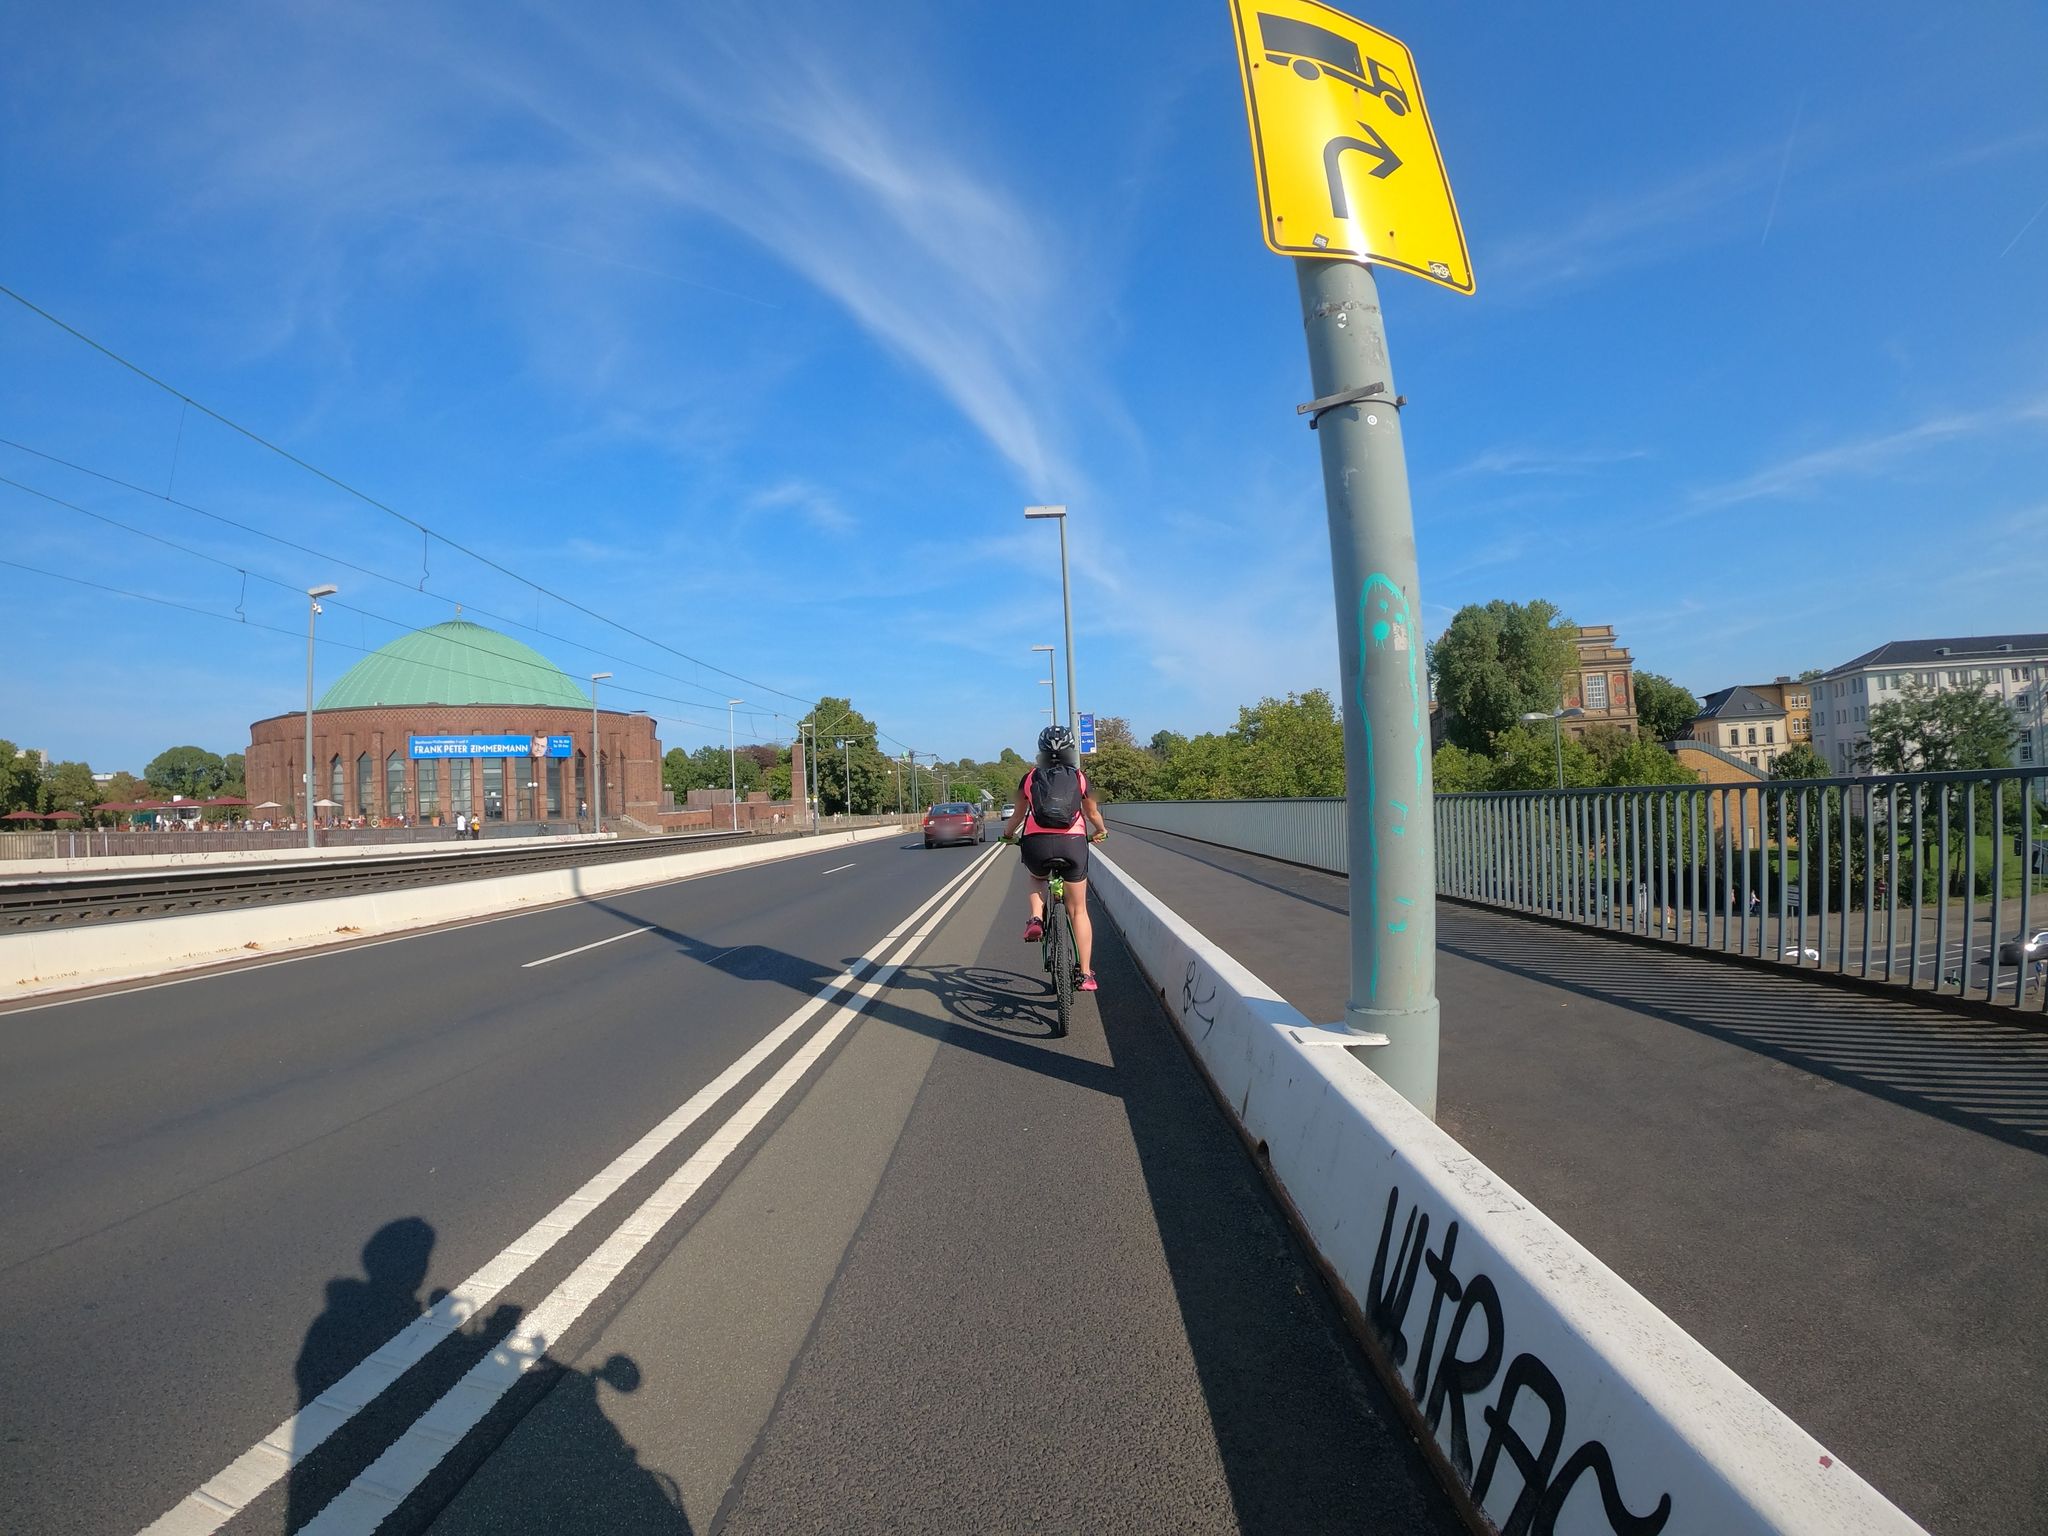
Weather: clear
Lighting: day
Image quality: good
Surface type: cycling surface
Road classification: path
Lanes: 2
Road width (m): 2.75
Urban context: urban centre
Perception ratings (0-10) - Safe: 5.42, Lively: 7.16, Beautiful: 8.47, Boring: 2.52, Depressing: 7.11, Wealthy: 7.19